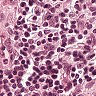
Metastatic tissue present: no